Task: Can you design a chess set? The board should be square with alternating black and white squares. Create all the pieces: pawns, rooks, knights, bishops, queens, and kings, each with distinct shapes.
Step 4097:
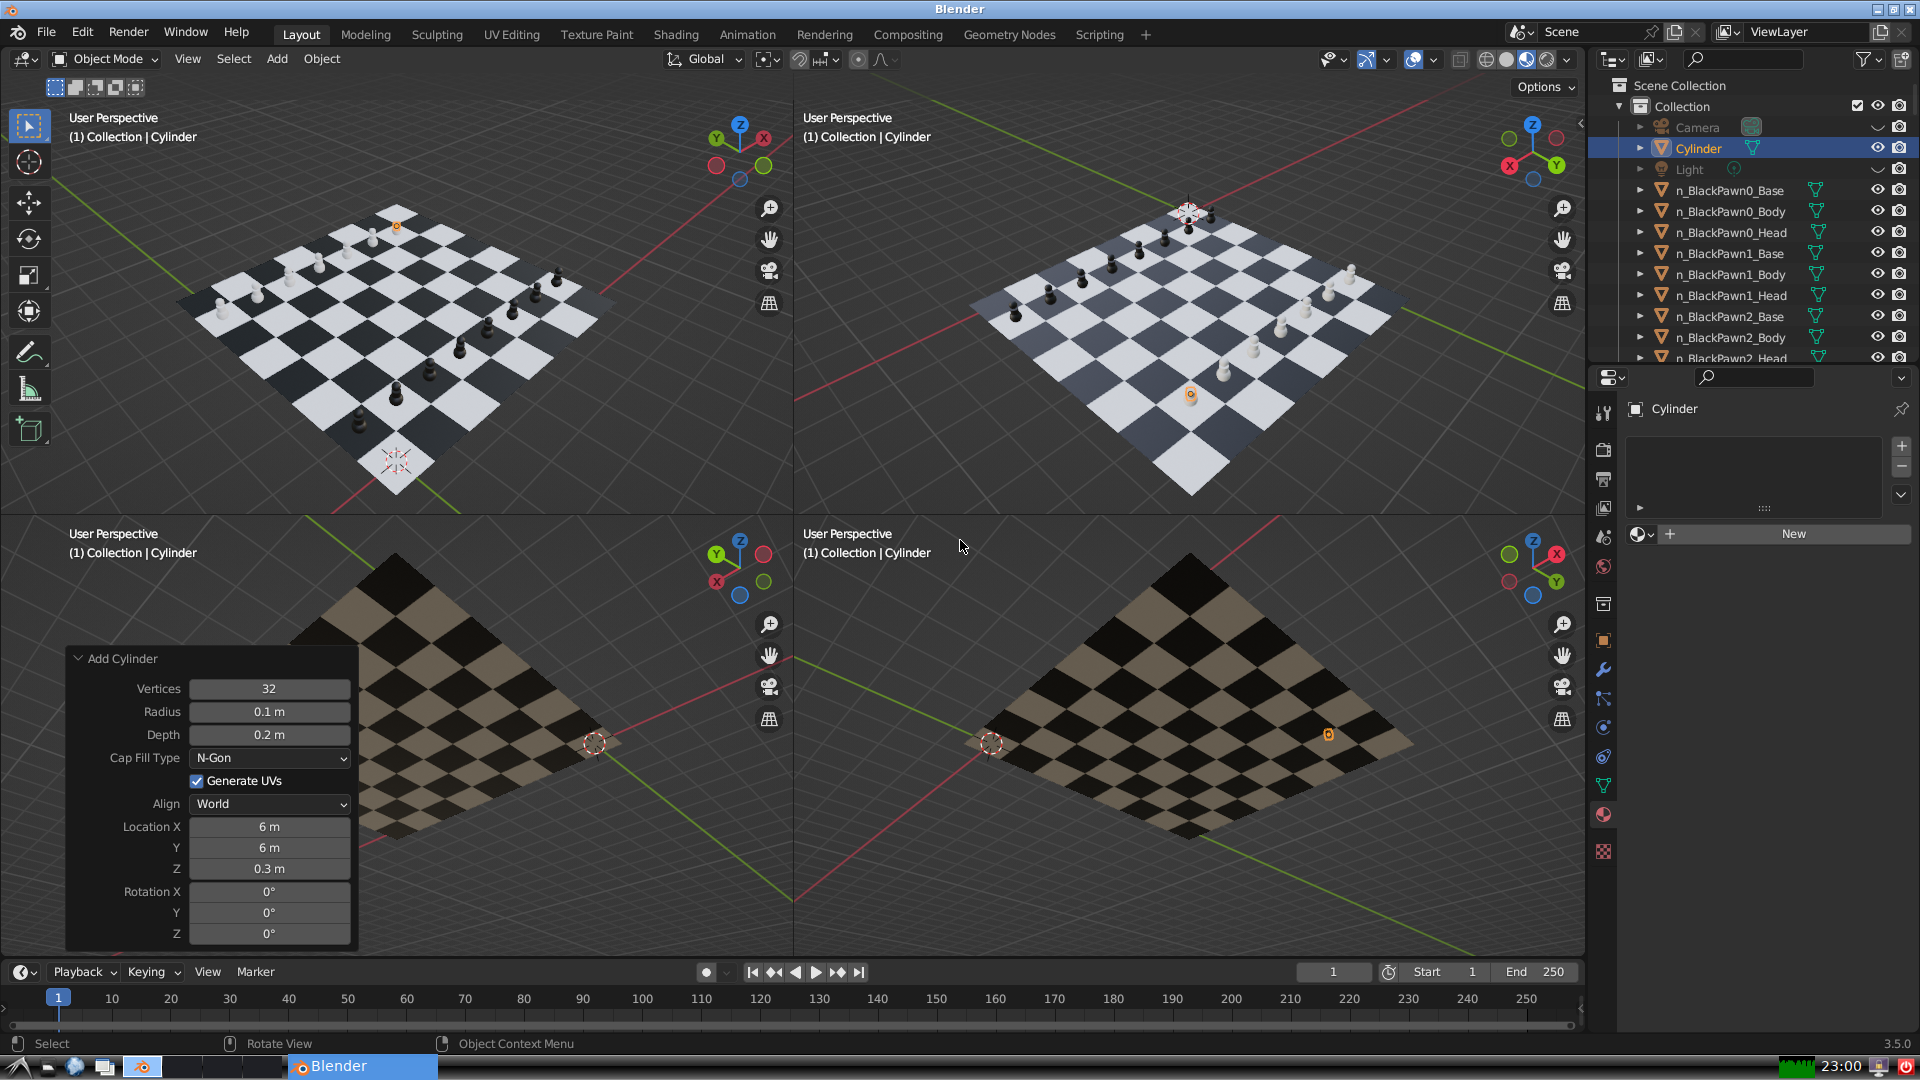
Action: {"mouse_move": [1608, 631]}